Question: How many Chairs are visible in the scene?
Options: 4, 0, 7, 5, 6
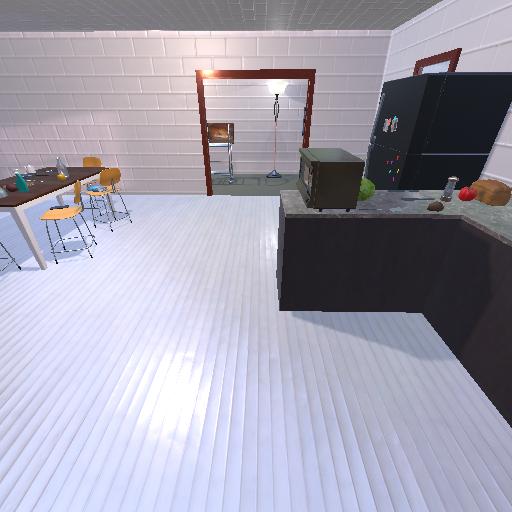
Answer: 4